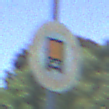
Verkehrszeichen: VerbotKennzeichnungspflichtigeKraftfahrzeugeGefaehrlicheGueter
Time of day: Midday
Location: Outdoor (Nature)
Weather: Clear
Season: Summer
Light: Natural